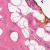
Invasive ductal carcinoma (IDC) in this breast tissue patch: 0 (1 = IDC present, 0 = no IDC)